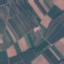
Label: PermanentCrop